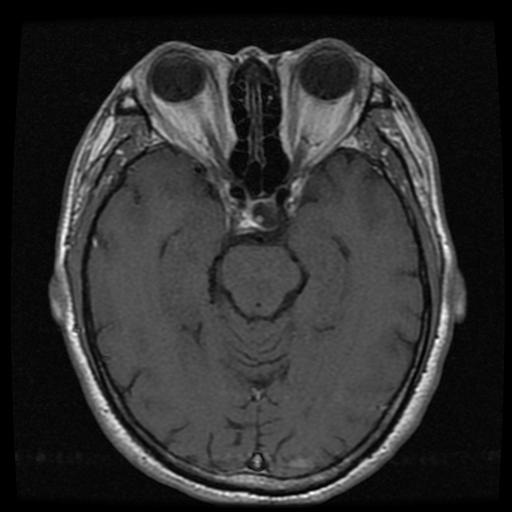
Label: pituitary